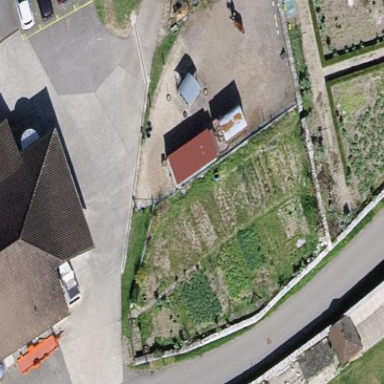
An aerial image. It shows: Area designated for allotments.